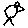
Label: bird